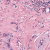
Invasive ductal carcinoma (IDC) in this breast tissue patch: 0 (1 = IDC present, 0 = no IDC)